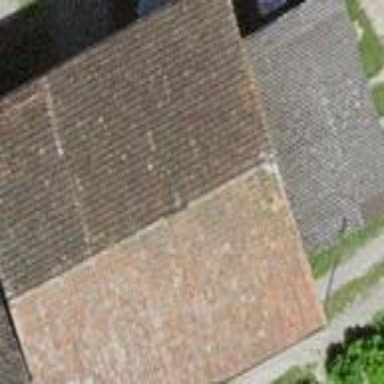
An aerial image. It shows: Barn.